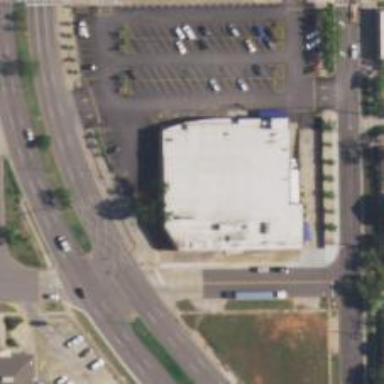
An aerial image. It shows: Pharmacy.